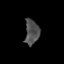
Tissue: prostate
Cell type: T cells
Senescence score: 0.2403
Nuclear area (px): 348
Mean DAPI intensity: 80.474